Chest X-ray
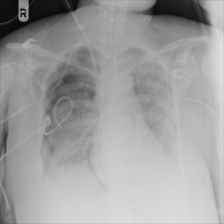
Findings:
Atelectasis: negative
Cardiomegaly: negative
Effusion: negative
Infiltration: negative
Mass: negative
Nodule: negative
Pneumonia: negative
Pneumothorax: positive
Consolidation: negative
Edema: negative
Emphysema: negative
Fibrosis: negative
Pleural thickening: negative
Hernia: negative